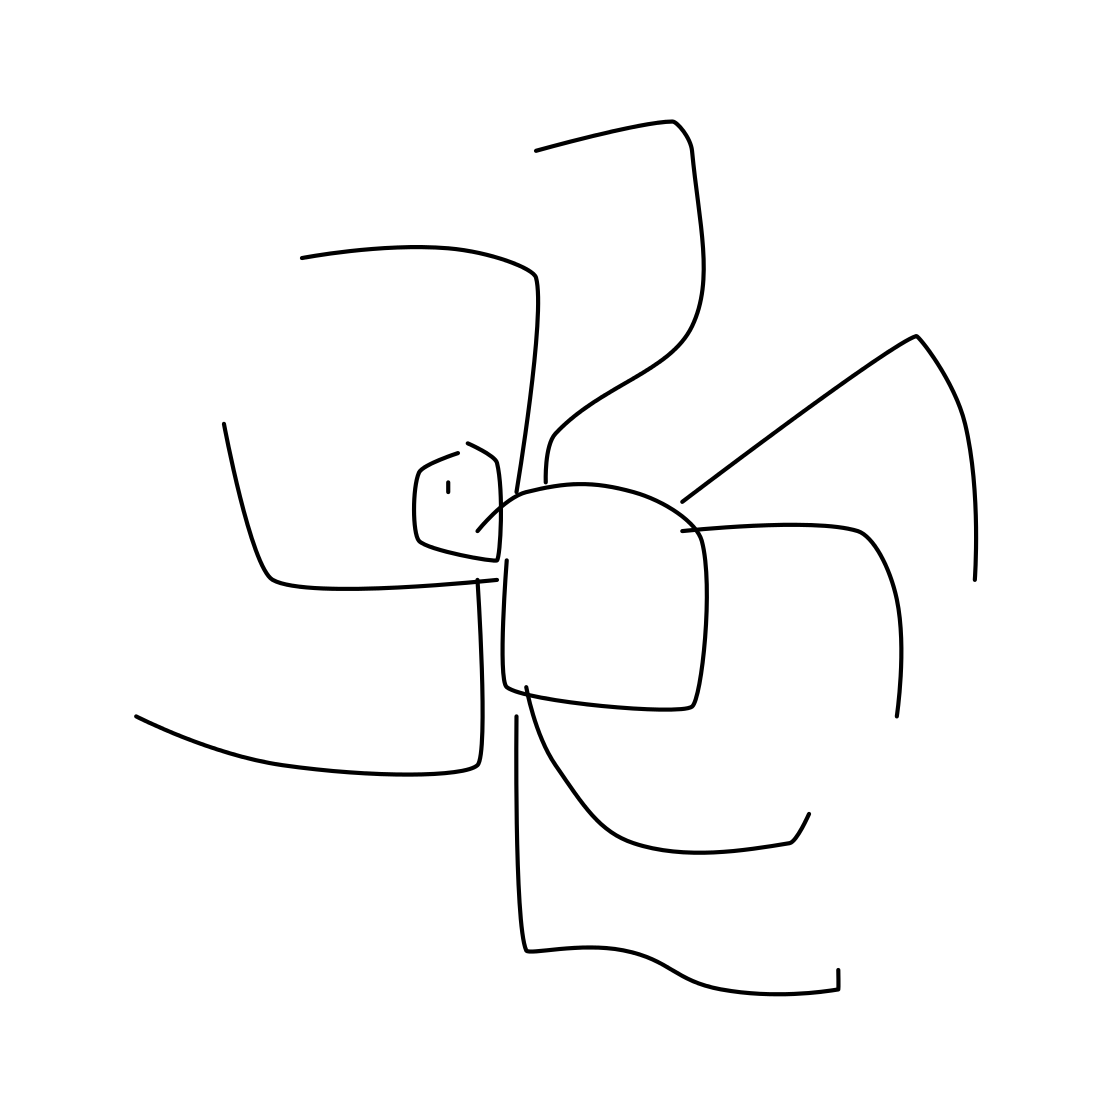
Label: spider